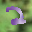
Label: 2